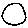
Label: circle